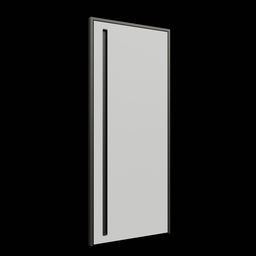
Label: architecture